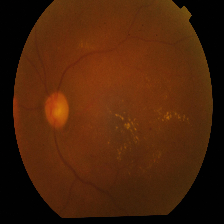
Diabetic retinopathy grade: Proliferative DR